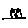
Label: house